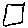
Label: square